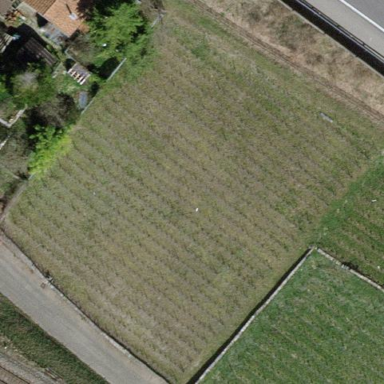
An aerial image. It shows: Vineyard with grape crops.